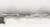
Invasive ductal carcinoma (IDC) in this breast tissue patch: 0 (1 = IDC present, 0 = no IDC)